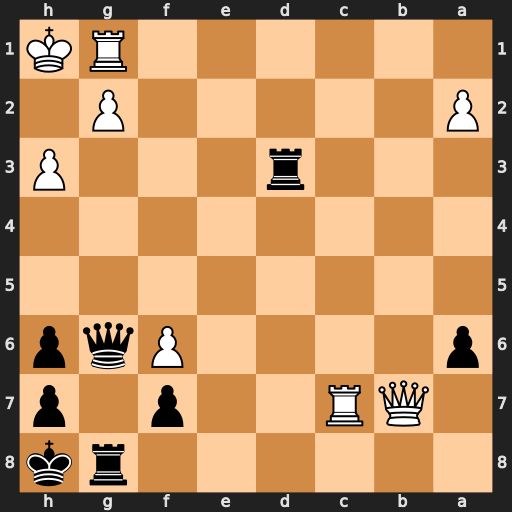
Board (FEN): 6rk/1QR2p1p/p4Pqp/8/8/3r3P/P5P1/6RK
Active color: b
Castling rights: -
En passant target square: -
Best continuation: Rxh3+ gxh3 Qxg1#